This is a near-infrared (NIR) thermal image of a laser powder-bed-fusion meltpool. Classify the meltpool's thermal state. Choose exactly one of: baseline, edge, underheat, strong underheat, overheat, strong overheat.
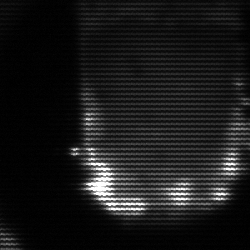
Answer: baseline